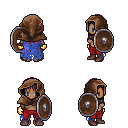
a pixel art fantasy rpg character, female body template, human, dark skin, blue tattered cape, red pants, pink unkempt hairstyle, cloth hood, gold gloves, maroon shoes, shield, four views (front, back, left, right), 2x2 character sprite sheet, small pixel art, hard edges, no anti-aliasing